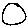
Label: circle